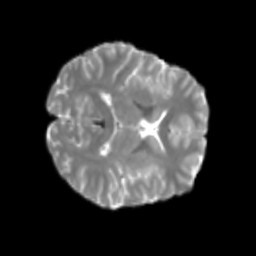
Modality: T2w
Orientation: axial
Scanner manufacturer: siemens
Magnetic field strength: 3 T
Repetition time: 4 s
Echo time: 0.0594 s